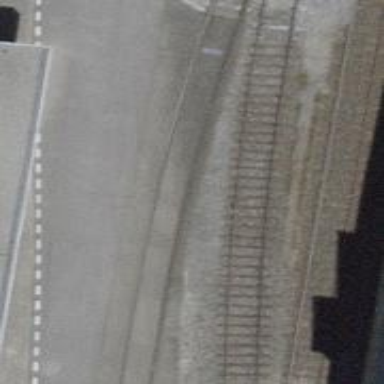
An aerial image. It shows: Single-track railway spur.